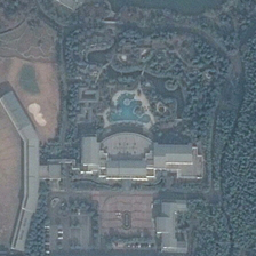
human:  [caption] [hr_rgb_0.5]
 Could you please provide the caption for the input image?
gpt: the pool is surrounded by lush trees, on the side of the beach.

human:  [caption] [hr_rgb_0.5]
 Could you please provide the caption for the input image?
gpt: The swimming pool is surrounded by lush beaches.

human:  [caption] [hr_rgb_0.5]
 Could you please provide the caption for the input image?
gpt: many grey brown buildings are near the swimming pool .

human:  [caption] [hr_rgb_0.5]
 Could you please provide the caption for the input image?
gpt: The swimming pool is surrounded by lush trees beside the beach.

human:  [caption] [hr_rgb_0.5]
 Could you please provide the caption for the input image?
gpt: The swimming pool is surrounded by lush trees on the beach.